Question: When I save up a 'CKAsset' to server, will it be available on all device? What if on a certain device I do not need one of the asset? Will it take space there too?

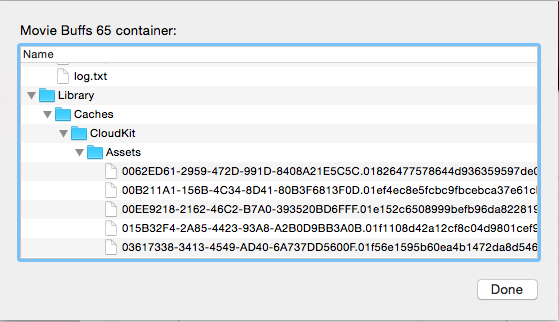
Answer: That depends. The CKAsset will only be available on a device if it reads the corresponding CKRecord. If it does not read the CKRecord, then you would also not have the CKAsset.
Besides that you can not be 100% sure that once you have read a CKAsset that it also would be at Caches/CloudKit/Assets. That is only a cache. I'm not sure what the logic is for cleaning it up, but it can be cleaned up